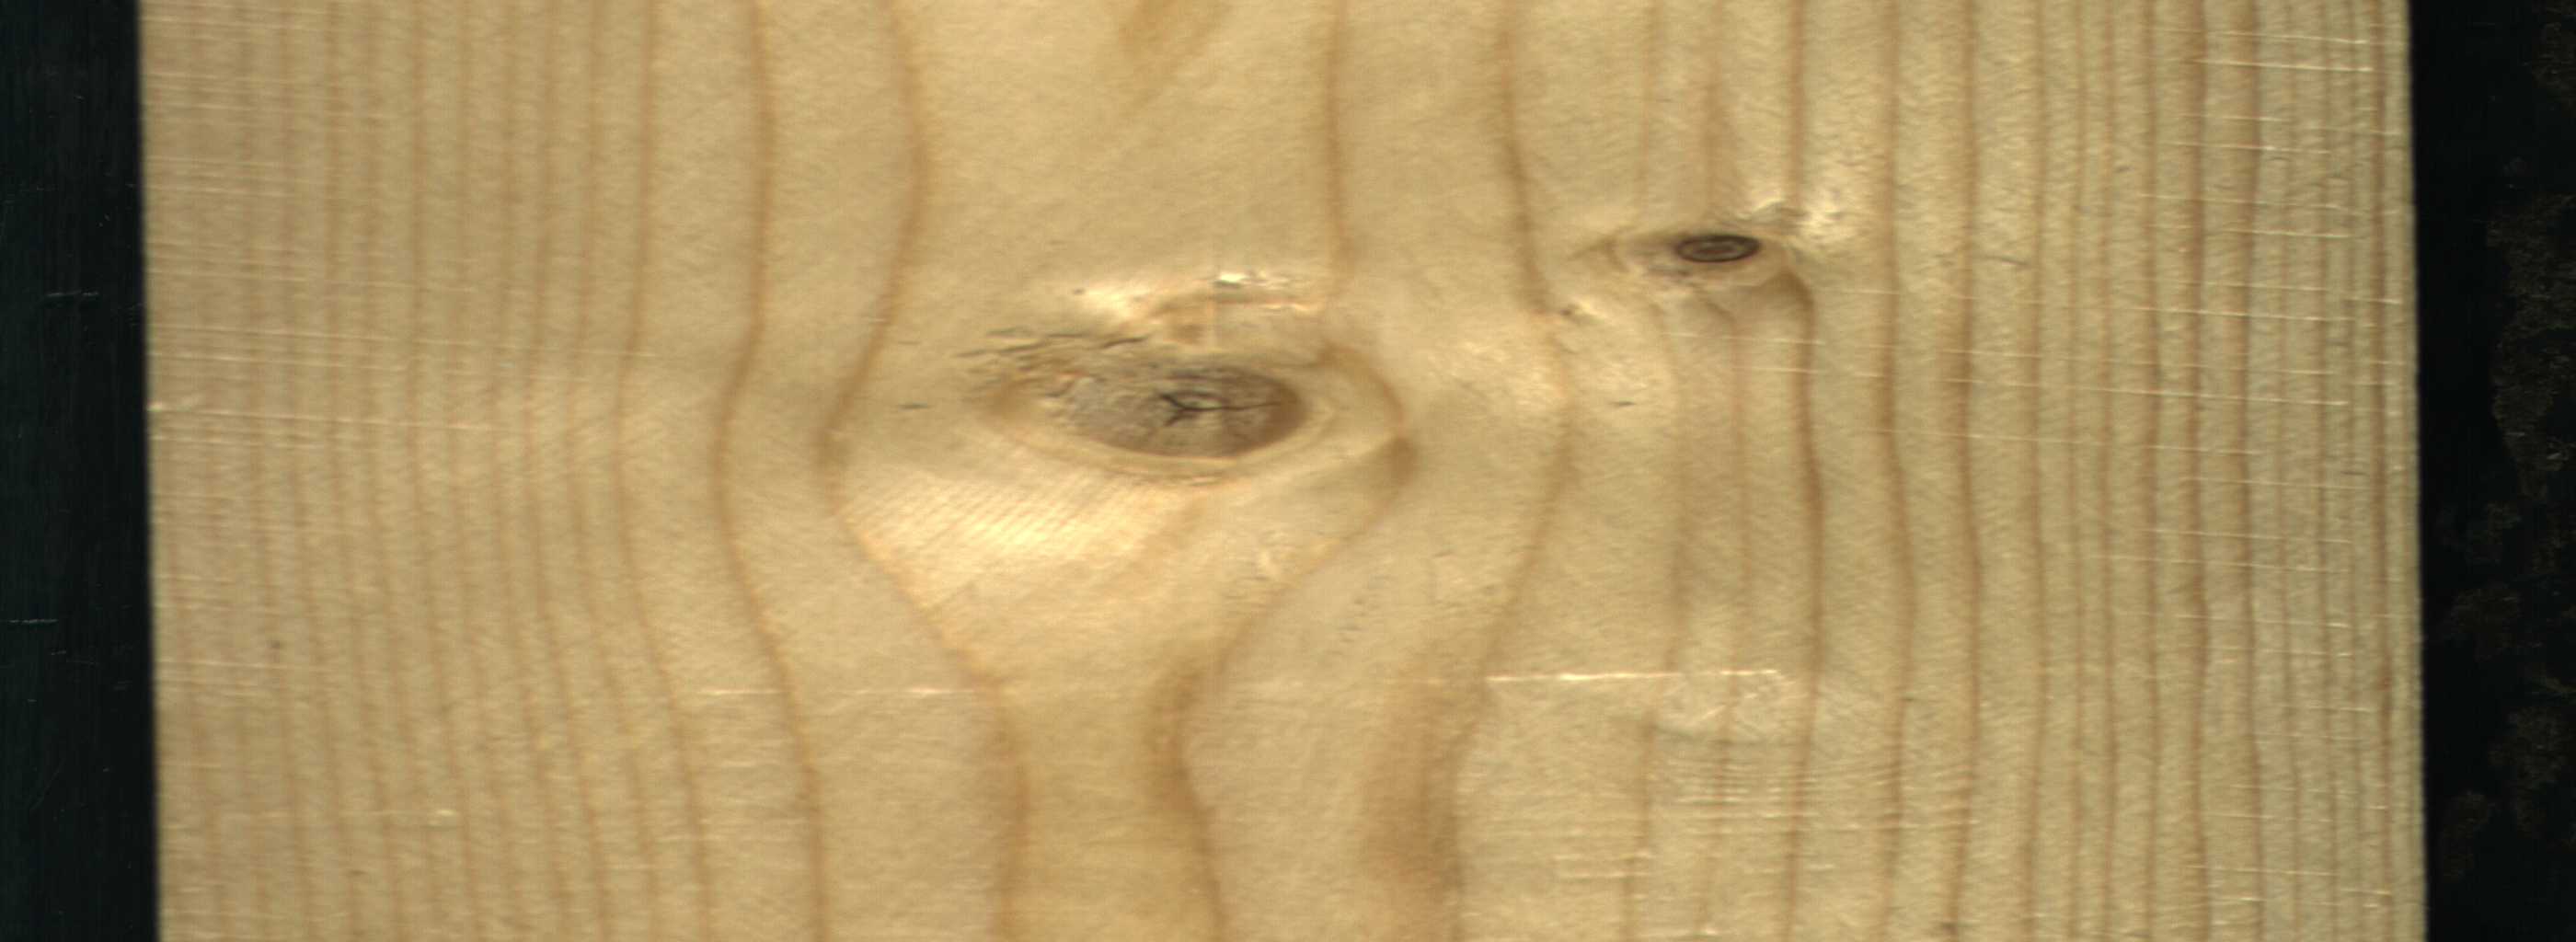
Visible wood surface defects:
Live_Knot
Live_Knot